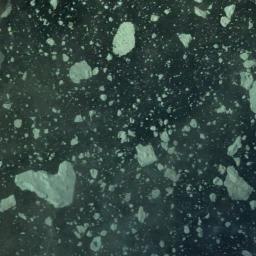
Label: sea_ice